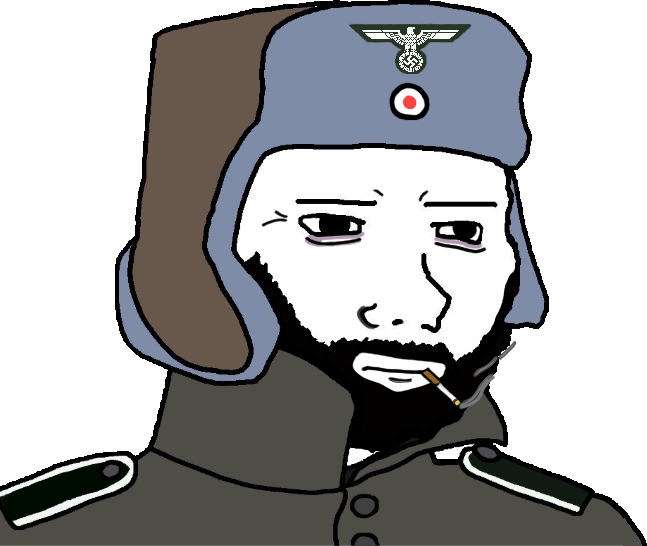
Label: 5_Doomer